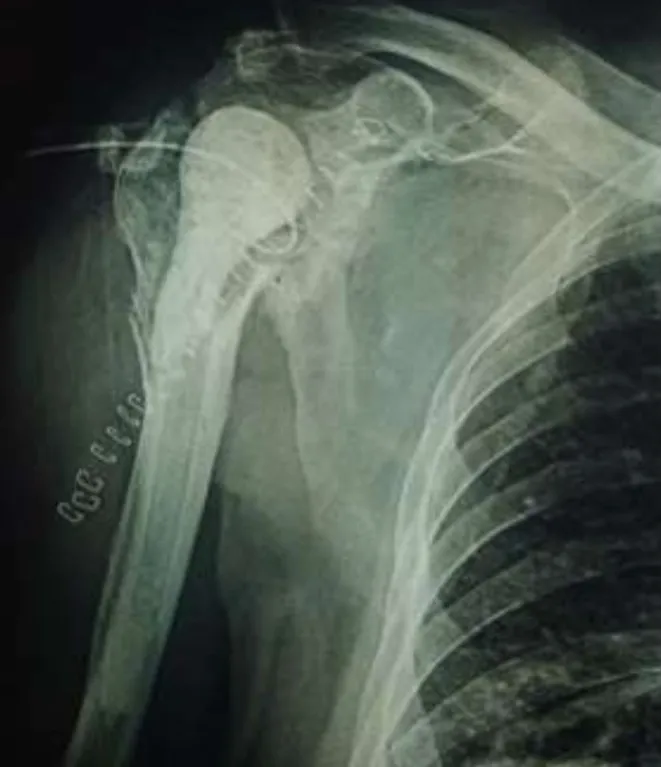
Radiograph of the shoulder in the final follow-up (30 months).
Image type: radiology (x_ray)